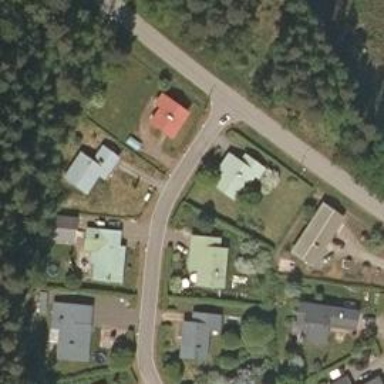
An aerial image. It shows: Asphalt road in residential area.